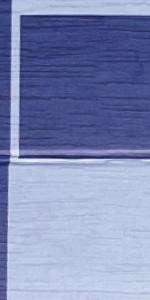
Label: Empty